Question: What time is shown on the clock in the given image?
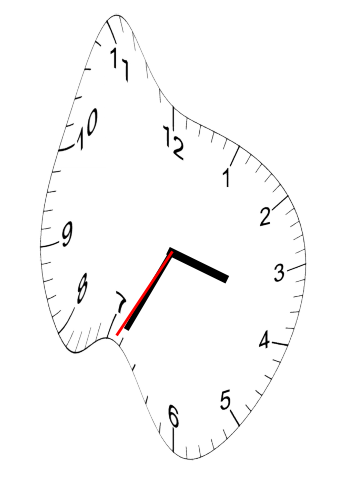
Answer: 03:34:35